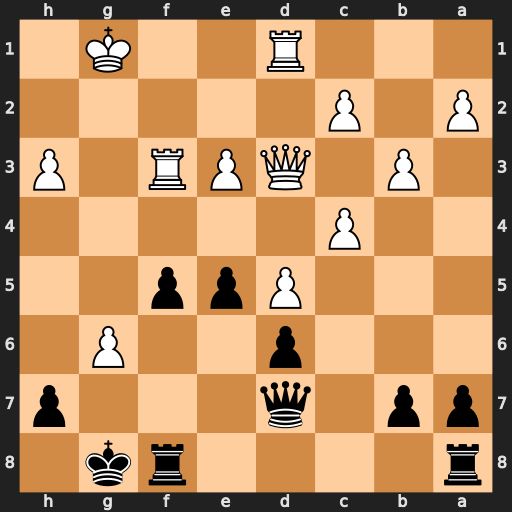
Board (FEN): r4rk1/pp1q3p/3p2P1/3Ppp2/2P5/1P1QPR1P/P1P5/3R2K1
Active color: b
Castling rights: -
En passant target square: -
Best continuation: e4 gxh7+ Kxh7 Qd4 exf3